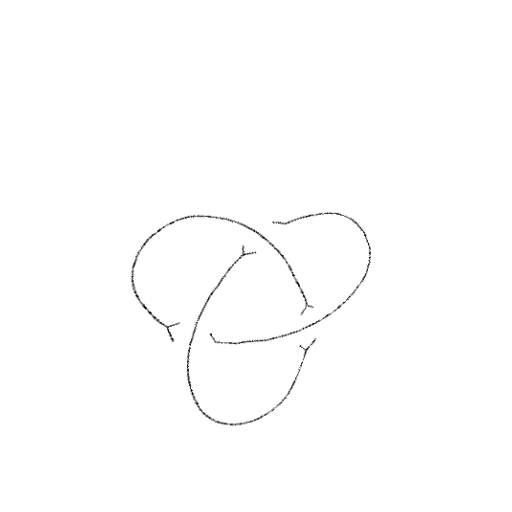
Crossing number: 3